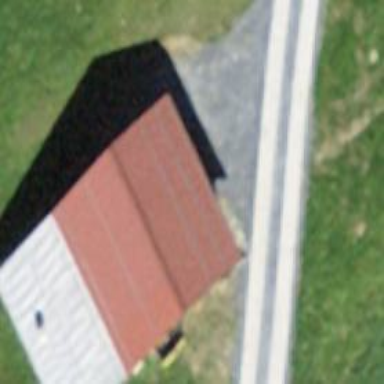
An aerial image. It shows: Bungalow.